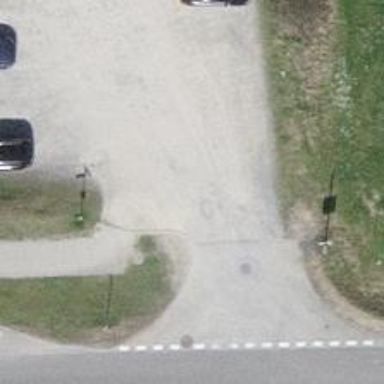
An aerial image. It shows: Lift gate barrier.